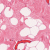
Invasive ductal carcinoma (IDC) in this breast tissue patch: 0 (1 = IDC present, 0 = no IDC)